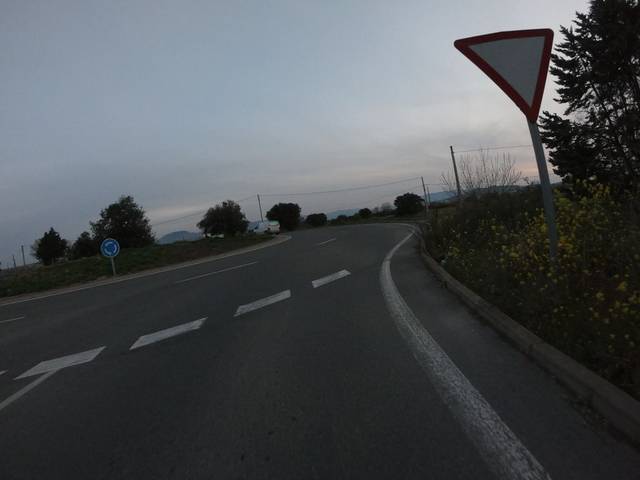
Region: Spain
Coordinates: 42.449, -2.435